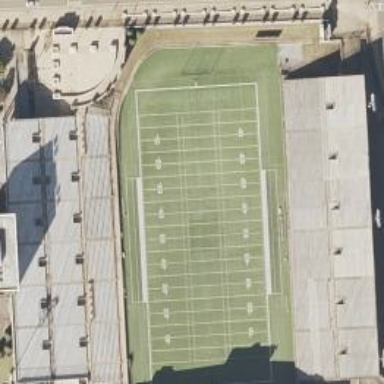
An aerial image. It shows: Stadium for American football.